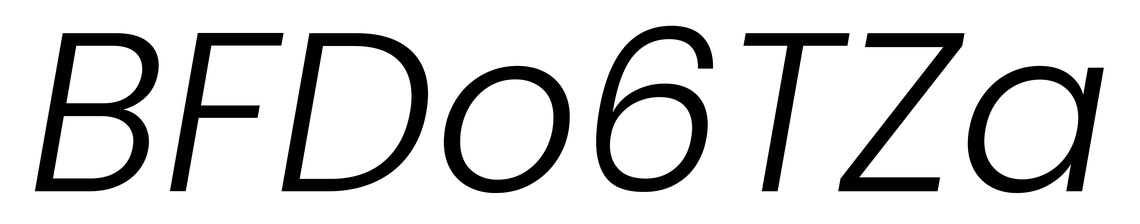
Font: Poppins-LightItalic